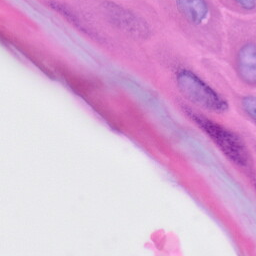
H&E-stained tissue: Skin